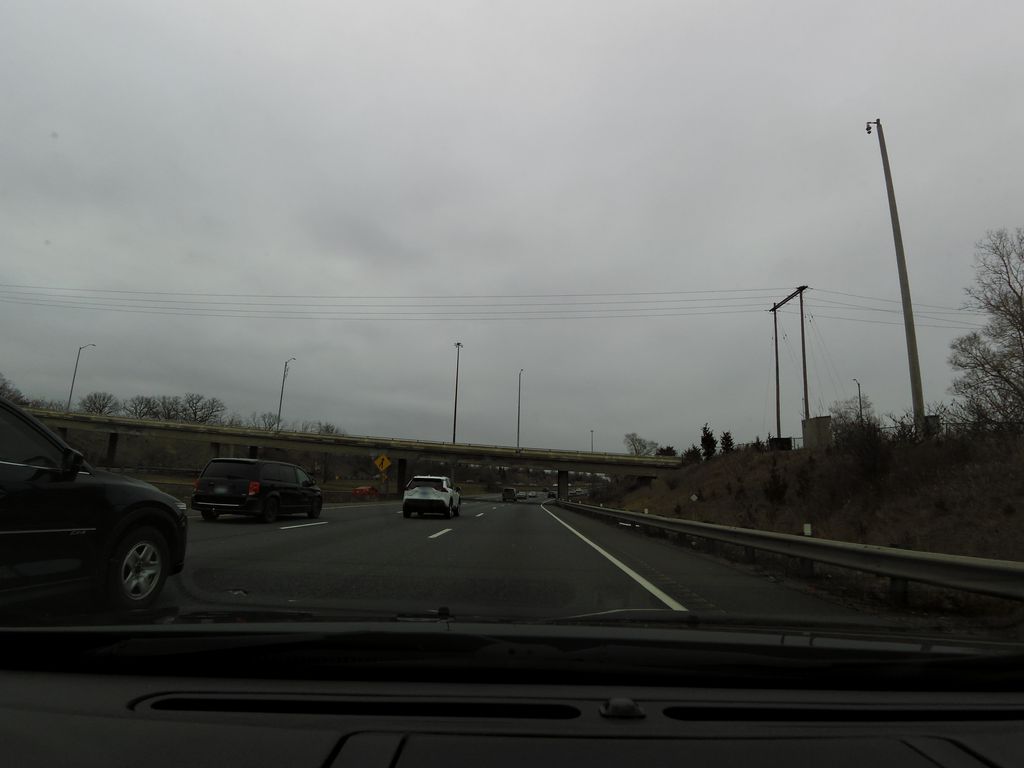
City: hamilton